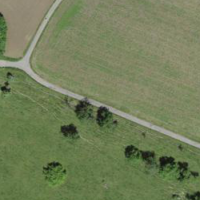
EUNIS habitat code: 25
Species observed at this site:
Cornus sanguinea